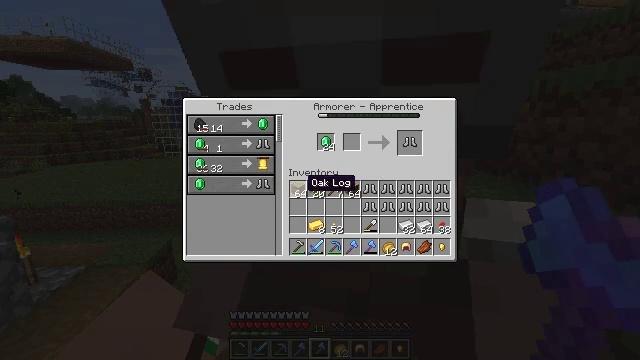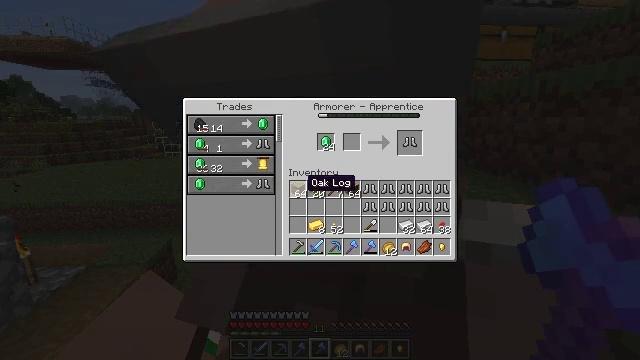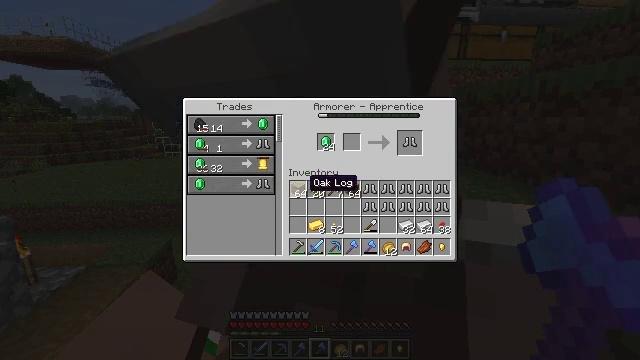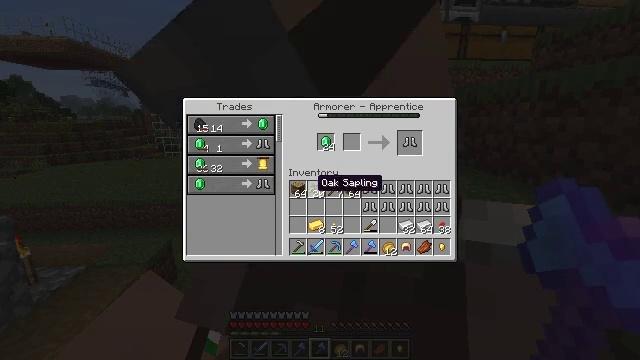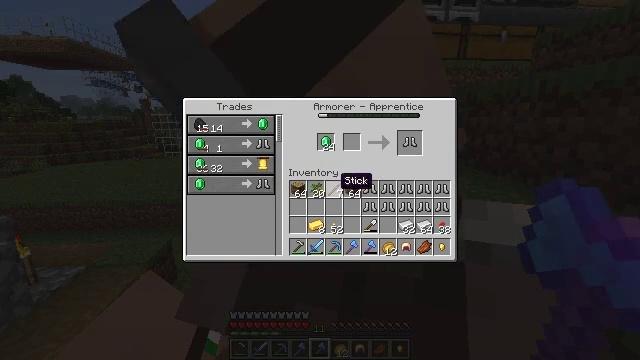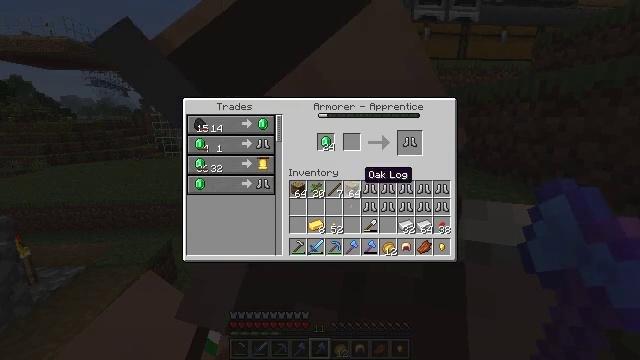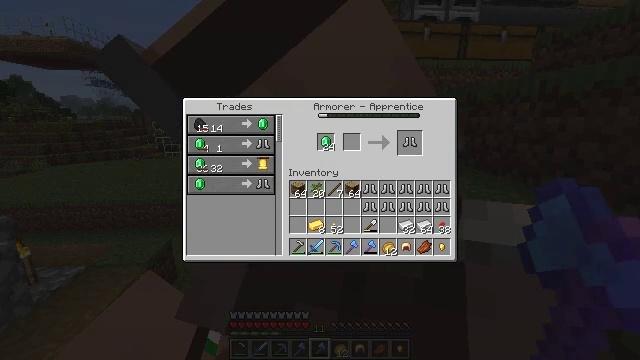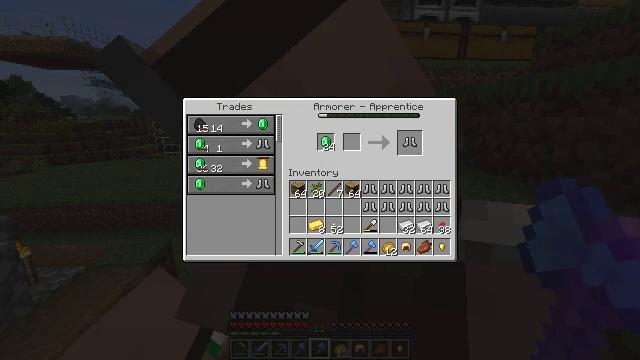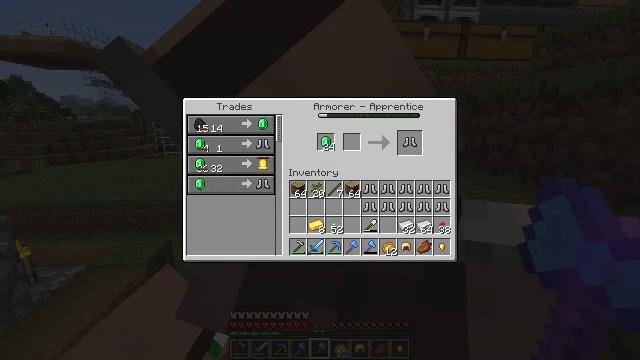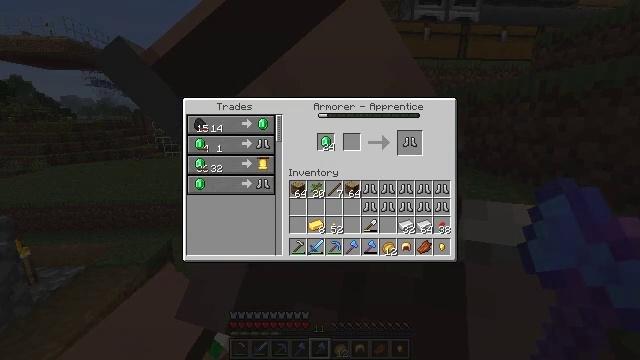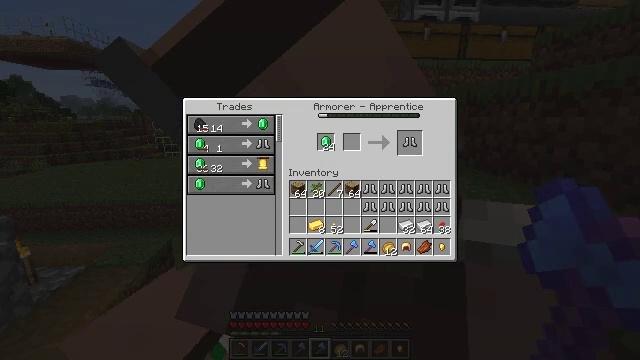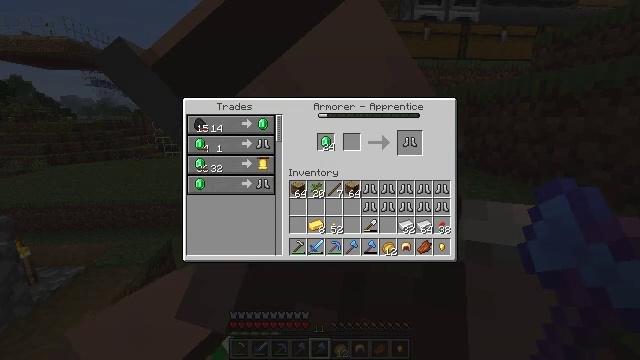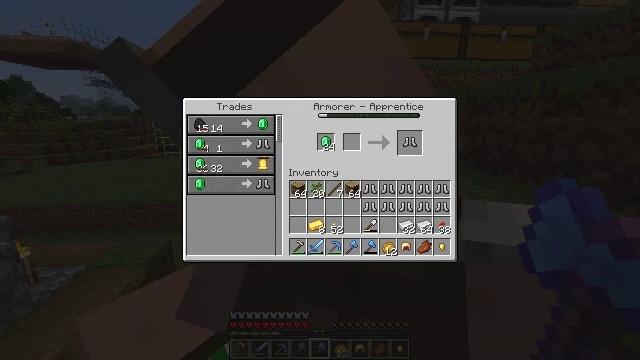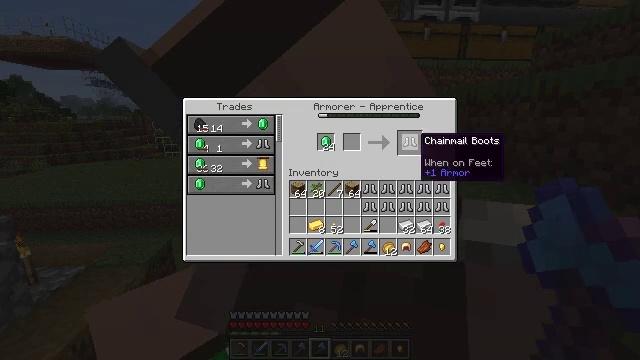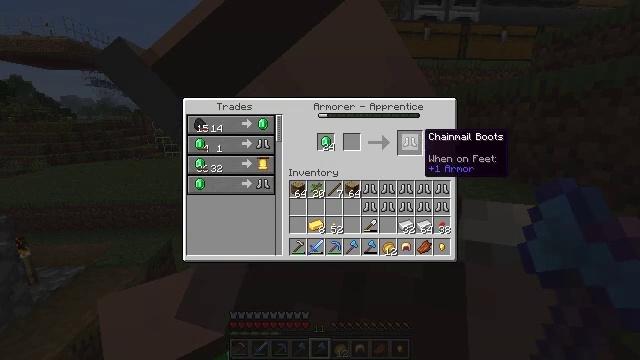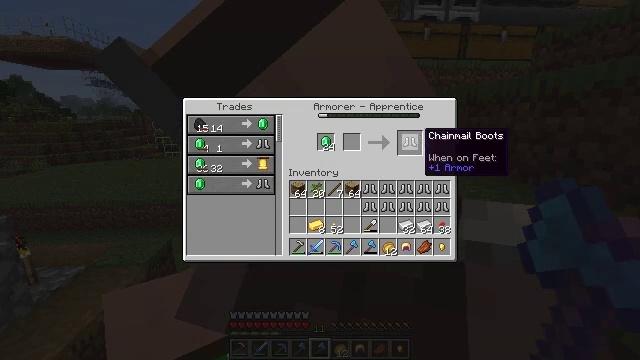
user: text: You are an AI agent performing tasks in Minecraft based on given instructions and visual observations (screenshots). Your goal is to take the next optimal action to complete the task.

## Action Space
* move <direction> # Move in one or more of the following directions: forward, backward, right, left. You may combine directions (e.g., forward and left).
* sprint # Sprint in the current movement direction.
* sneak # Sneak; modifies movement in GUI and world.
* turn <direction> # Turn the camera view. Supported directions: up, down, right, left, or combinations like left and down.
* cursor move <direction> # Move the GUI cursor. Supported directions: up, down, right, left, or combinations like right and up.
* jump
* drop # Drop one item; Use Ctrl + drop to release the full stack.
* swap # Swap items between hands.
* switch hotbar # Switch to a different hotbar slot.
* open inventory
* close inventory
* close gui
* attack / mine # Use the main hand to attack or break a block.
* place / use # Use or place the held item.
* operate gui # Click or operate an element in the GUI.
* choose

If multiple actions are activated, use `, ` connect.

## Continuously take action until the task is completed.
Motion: motion action
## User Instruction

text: Craft a set of chainmail boots on the crafting table.
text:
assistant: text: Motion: no_op
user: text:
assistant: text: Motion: no_op
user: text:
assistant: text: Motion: cursor move right
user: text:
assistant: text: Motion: cursor move right
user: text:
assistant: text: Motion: cursor move right
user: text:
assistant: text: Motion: cursor move right
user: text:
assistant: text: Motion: cursor move right
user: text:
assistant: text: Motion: cursor move right and up
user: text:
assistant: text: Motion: no_op
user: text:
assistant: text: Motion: no_op
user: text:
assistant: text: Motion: no_op
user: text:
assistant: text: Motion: no_op
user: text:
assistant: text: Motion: cursor move right
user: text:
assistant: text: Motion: no_op
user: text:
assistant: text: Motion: no_op
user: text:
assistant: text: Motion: no_op
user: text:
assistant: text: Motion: no_op
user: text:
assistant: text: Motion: no_op
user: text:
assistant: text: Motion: no_op
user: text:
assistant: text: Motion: operate gui
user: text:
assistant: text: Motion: operate gui
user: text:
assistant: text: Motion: cursor move left and down
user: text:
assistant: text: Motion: cursor move left and down
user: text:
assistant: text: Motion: cursor move left and down
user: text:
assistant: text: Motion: no_op
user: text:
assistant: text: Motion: no_op
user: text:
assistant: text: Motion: no_op
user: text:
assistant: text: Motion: no_op
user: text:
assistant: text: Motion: no_op
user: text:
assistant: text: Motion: cursor move left